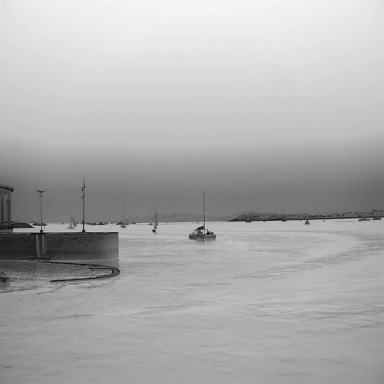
There are 13 objects shown in the infrared image, including eight bulk_carriers, and five sailboats.